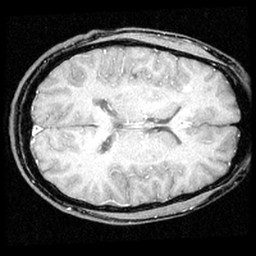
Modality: inplaneT1
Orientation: axial
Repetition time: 0.2 s
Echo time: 0.0036 s